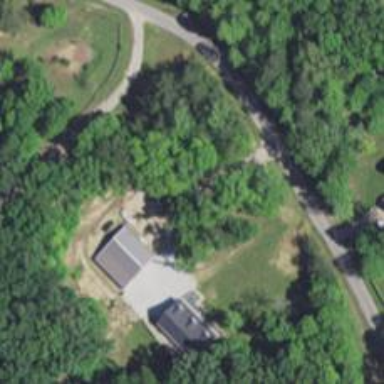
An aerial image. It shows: Driveway leading to service road.